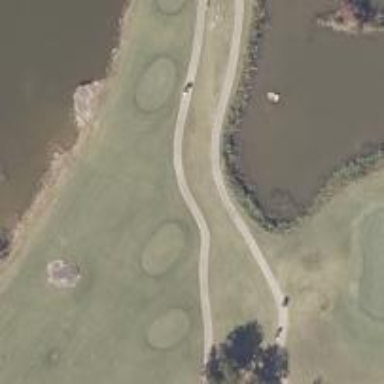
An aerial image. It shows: Path for golf carts.